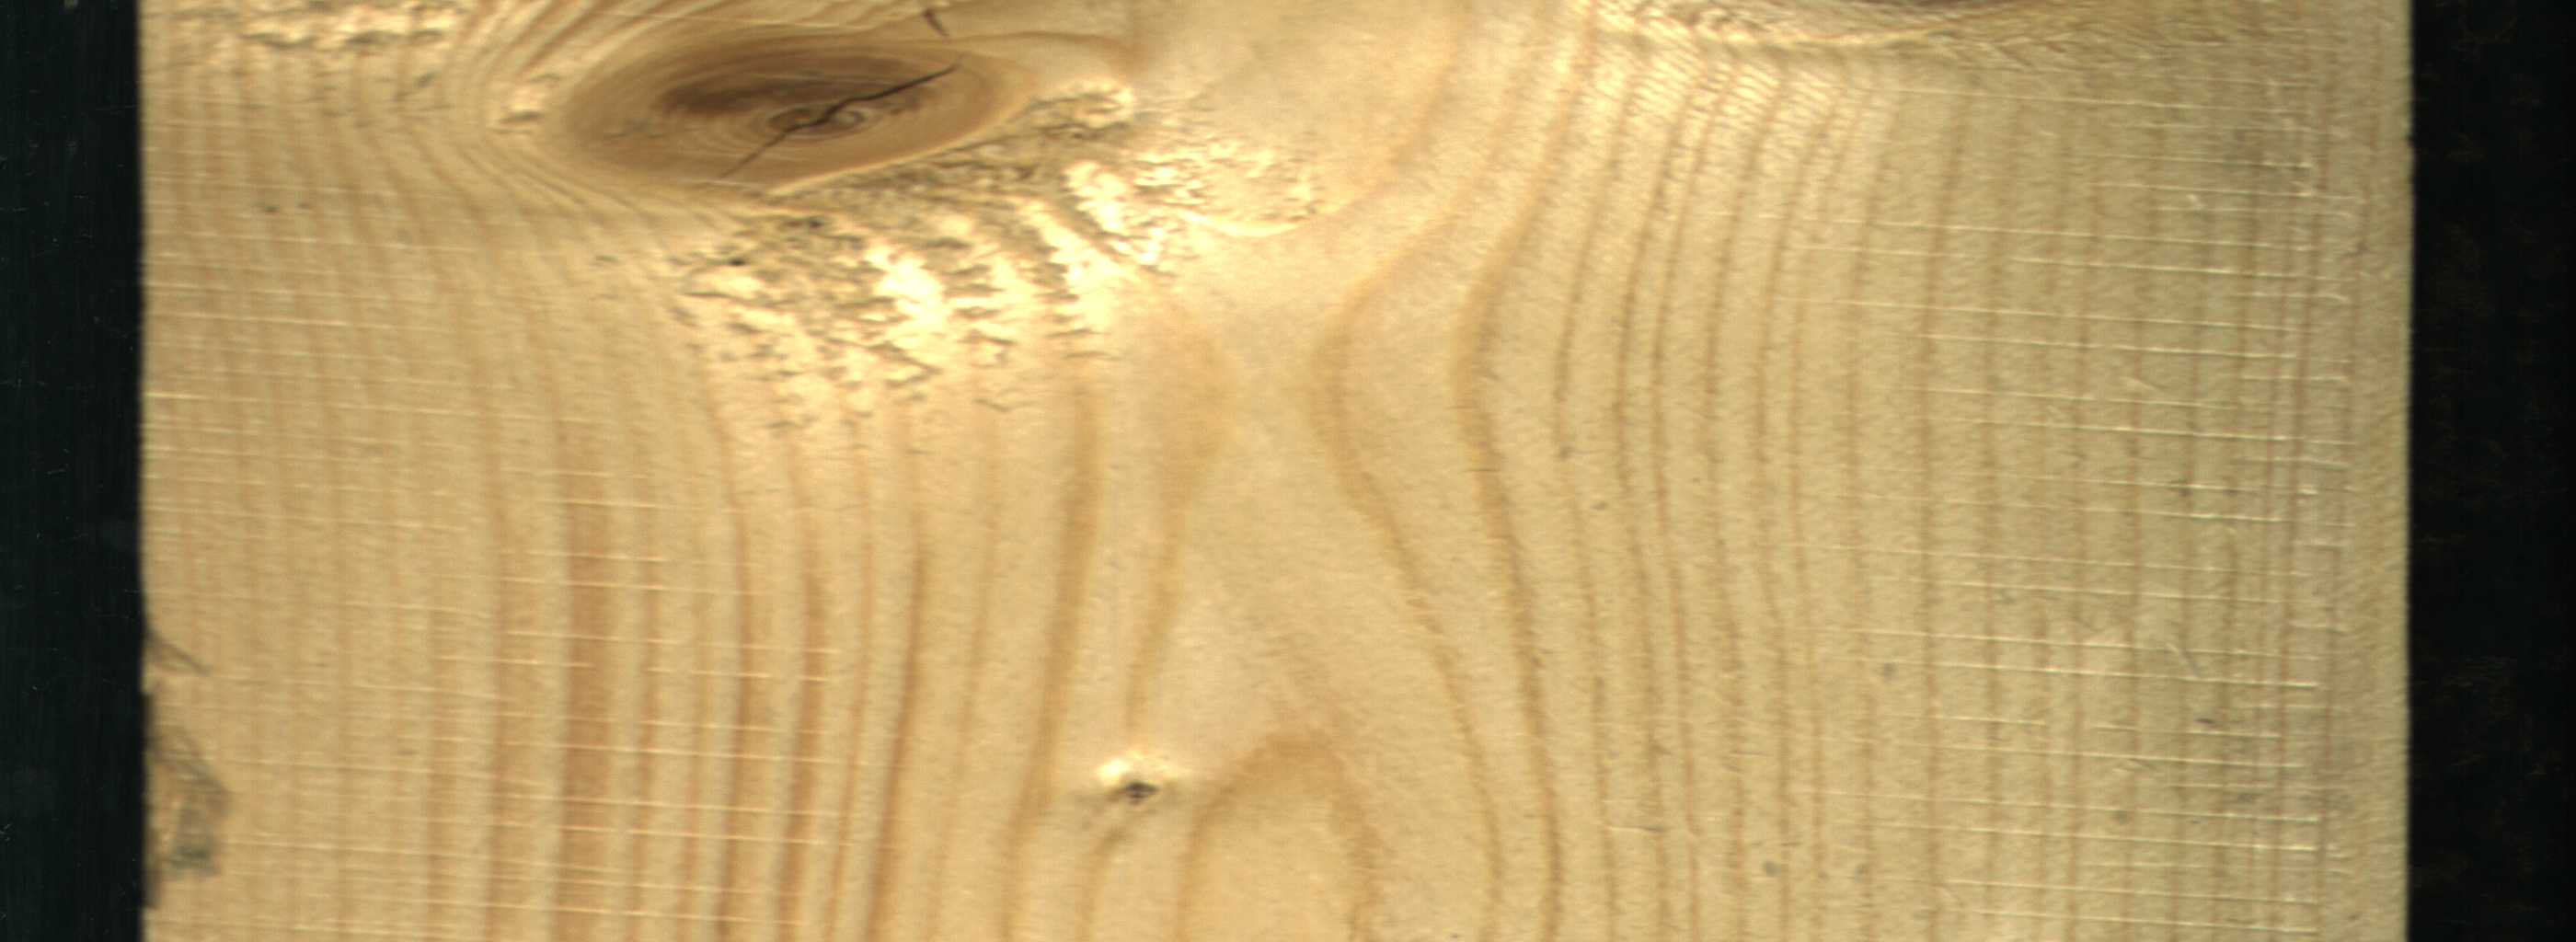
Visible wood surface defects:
knot_with_crack
Live_Knot